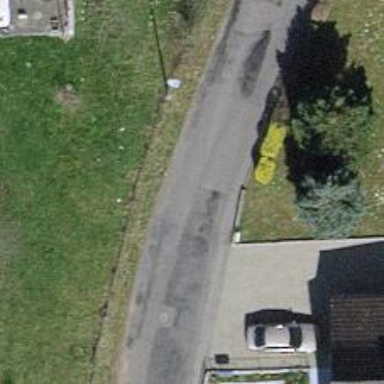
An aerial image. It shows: Residential road.